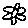
Label: flower